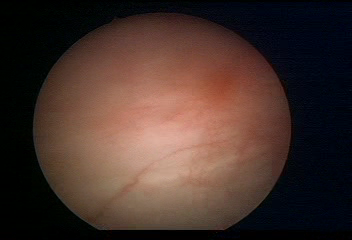
Modality: WLC
Class: Normal mucosa
Bladder cancer association: No